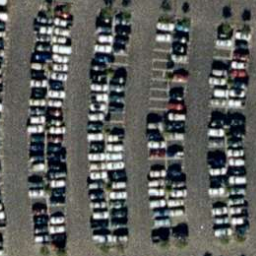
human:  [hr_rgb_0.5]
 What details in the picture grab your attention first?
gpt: parking lot